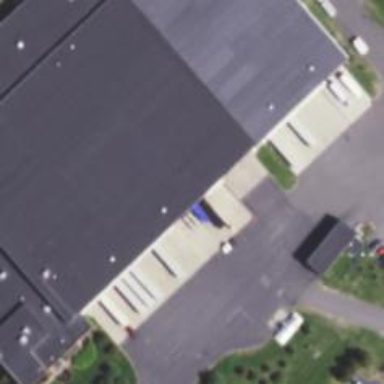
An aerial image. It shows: Commercial building.